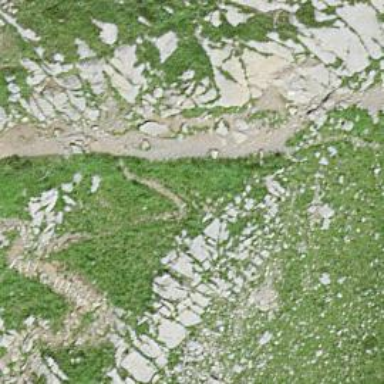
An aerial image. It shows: Rocky path.